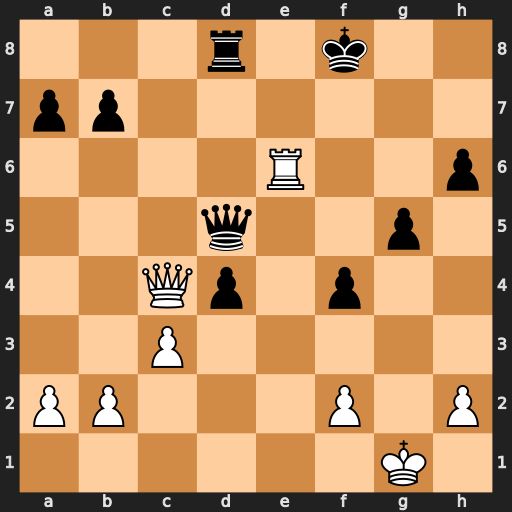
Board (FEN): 3r1k2/pp6/4R2p/3q2p1/2Qp1p2/2P5/PP3P1P/6K1
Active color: w
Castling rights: -
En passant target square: -
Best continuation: Qb4+ Kg8 Qe7 Qxe6 Qxe6+